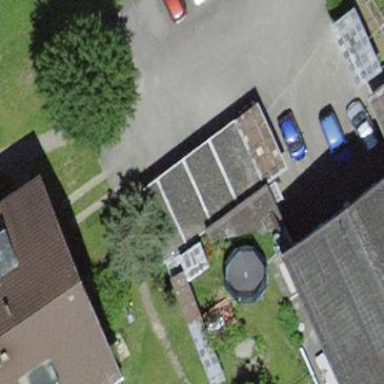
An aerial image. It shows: Garage.